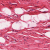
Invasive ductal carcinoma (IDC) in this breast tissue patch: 0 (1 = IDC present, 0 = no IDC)